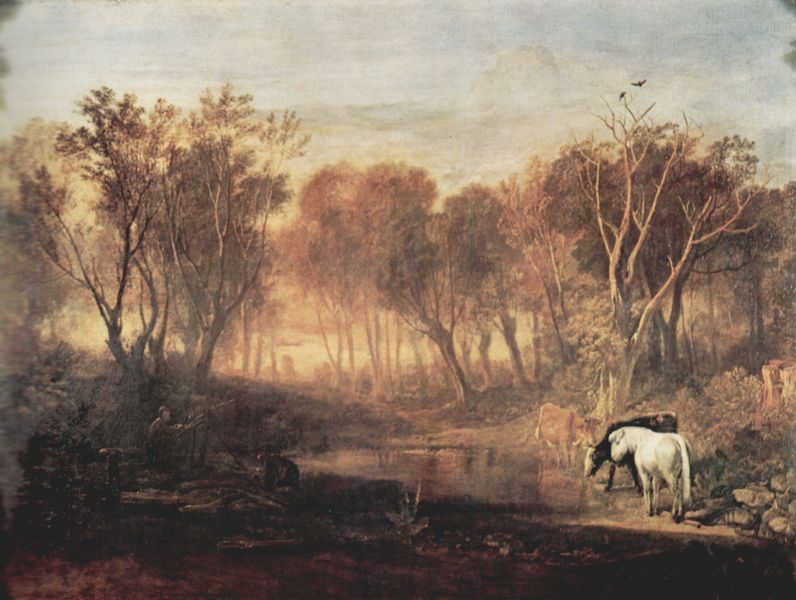
Titel: Der Wald von Bere
Künstler: William Turner
Standort: Petworth House (Sussex)
Institution: Collection H.M. Treasury and the National Trust
Schlagwörter: baum, blau, blätter, felsen, gemälde, himmel, laub, mann, schatten, vogel, wasser, weiß, wolken, bäume, fluss, gelb, grün, landschaft, menschen, see, sitzen, teich, ufer, äste, abend, braun, grau, hintergrund, holz, licht, männer, schwarz, vordergrund, gras, tiere, weg, wiese, wolke, malerei, trinken, mensch, stein, steine, bild, öl, ast, bach, baumstamm, dämmerung, erde, horizont, kühe, morgen, sonnenaufgang, spiegelung, strauch, vieh, vögel, zweige, busch, büsche, gebüsch, gewässer, sonne, sträucher, personen, person, rosa, wald, esel, genre, pferd, pferde, weiher, rappe, fischer, sonnenlicht, dunst, nebel, sonnenuntergang, kahl, kuh, rind, herbst, winter, rast, maler, abendrot, bauer, rinder, diesig, idyll, lichtung, sumpf, malen, schimmel, blat, jäger, tümpel, geäst, pfer, tränke, waldsee, gesträuch, rabe, stier, stiere, hirte, hirten, krähen, raben, angler, feuerstelle, quelle, dämmrig, krähe, gewässser, vögle, raen, baumtämme, 1700, wögel, kuz, kiuh